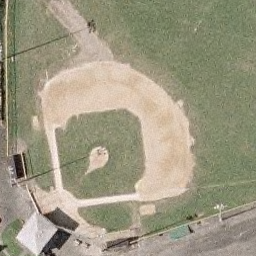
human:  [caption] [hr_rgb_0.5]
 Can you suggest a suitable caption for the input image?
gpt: A regular baseball diamond compose of manicured lawns and sand .

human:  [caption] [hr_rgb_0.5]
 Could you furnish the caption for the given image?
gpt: It is a regular baseball diamond .

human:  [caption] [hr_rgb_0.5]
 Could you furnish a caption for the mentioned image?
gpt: It is a new baseball diamond with sands and grass .

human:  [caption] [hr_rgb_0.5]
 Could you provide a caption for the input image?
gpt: This is a baseball diamond .

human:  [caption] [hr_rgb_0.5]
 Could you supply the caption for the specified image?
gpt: A regular baseball diamond compose of manicured lawns and sand .